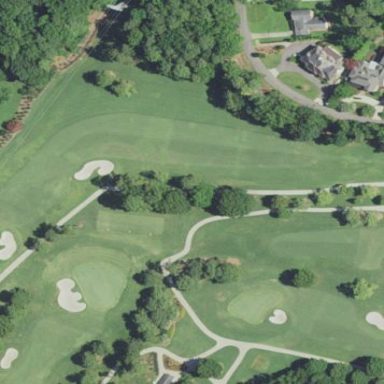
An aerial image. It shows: Golf fairway surrounded by grass.